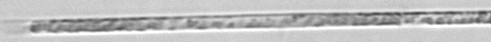
Label: Rhizosolenia